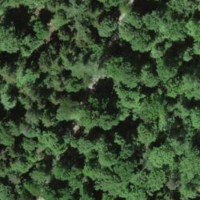
EUNIS habitat code: 44
Species observed at this site:
Certhia brachydactyla
Phylloscopus collybita
Corvus corone
Cyanistes caeruleus
Parus major
Erithacus rubecula
Sitta europaea
Garrulus glandarius
Fringilla coelebs
Regulus regulus
Sylvia atricapilla
Turdus merula